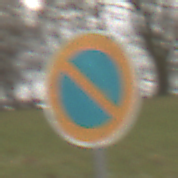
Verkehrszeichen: EingeschraenktesHalteverbot
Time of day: Midday
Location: Outdoor (Nature)
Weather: Overcast
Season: NotSpecified
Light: Natural